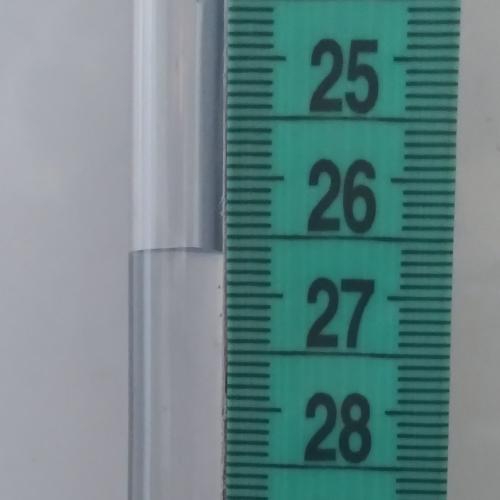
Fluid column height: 26.6 cm